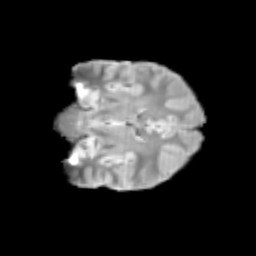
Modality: T2w
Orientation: coronal
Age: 12
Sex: male
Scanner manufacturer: siemens
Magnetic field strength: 3 T
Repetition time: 3.8 s
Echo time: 0.07 s